Question: I want to achieve the following effect: <URL>

However the solution I have uses a width for the small div and the larger div. I need this to work with sized divs. The use case for this is a tooltip that appears above a smaller flexible sized element. The tooltip content isn't known and so the width could be anything.
So far I have:
'''
<div class="small">
<div class="smaller"></div>
<div class="larger"></div>
</div>
'''
and
'''
* {
box-sizing: border-box;
margin: 0;
padding: 0;
}
div {
border: 2px solid black;
}
.small {
width: 50px;
height: 50px;
position: absolute;
left: 200px;
top: 50px;
text-align: center;
}
.smaller {
width: 20px;
height: 20px;
border-color: red;
display: inline-block;
}
.larger {
width: 200px;
height: 200px;
border-color: blue;
display: inline-block;
margin-left: -75px /* NOTE: in reality, .small has a variable width, and so does .larger, so i can't just take off this fixed margin */
}
'''
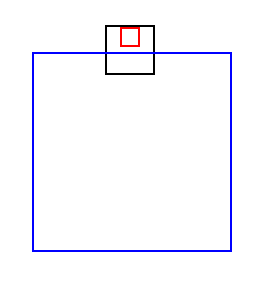
Answer: If you are ok with using css3 and only support modern browsers you can use 'transform: translateX(-50%);' to center the bigger box (<URL>.
See this example: <URL>